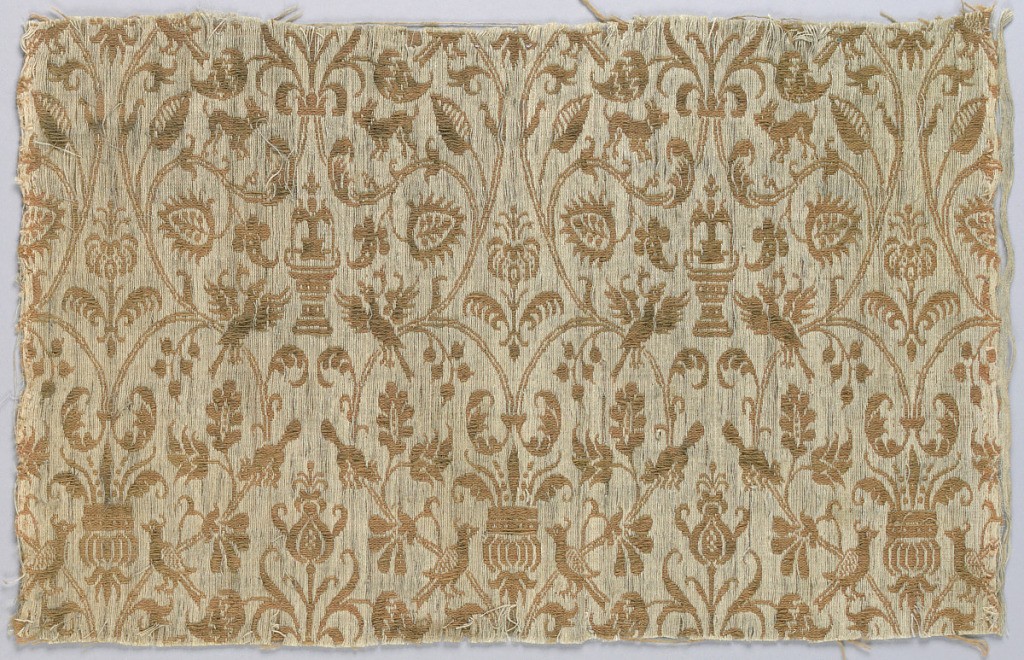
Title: Fragment
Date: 17th century
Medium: linen Technique: two fabric structures, plain weave plus plain weave
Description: Fine lines forming cartouches containing birds and fountains. In brown and tan.